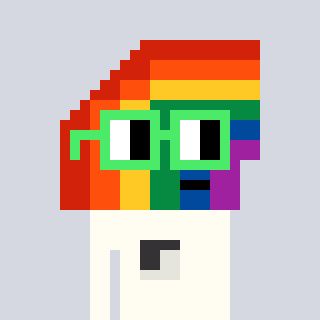
a pixel art character with square light green glasses, a rainbow-shaped head and a grayscale-colored body on a cool background